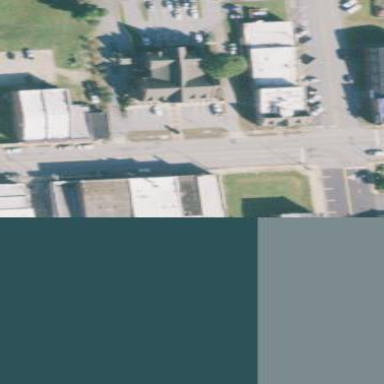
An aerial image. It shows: Building.